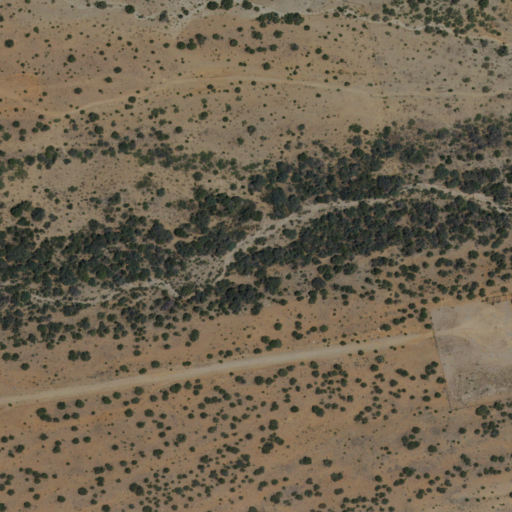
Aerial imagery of valley in New Mexico named Cañon Monte Largo containing shrub and evergreen forest